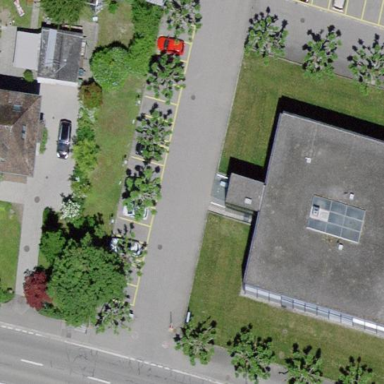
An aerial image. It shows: Parking area with surface.